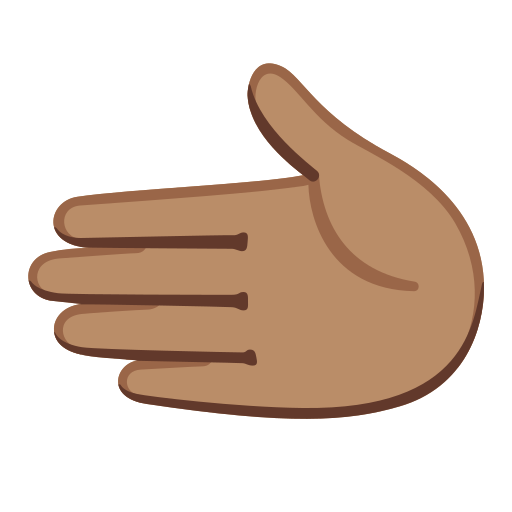
Emoji: 🫲🏽